Field crop: maize
Growth stage: 2
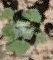
Species: chenopodium